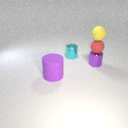
small purple metal cylinder below small red rubber sphere